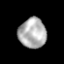
Tissue: prostate
Cell type: T cells
Senescence score: 0.3404
Nuclear area (px): 810
Mean DAPI intensity: 174.864